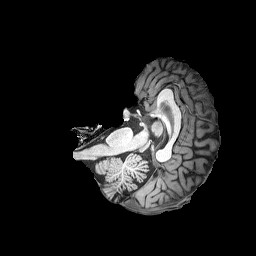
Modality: T1w
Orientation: axial
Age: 49
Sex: female
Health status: healthy